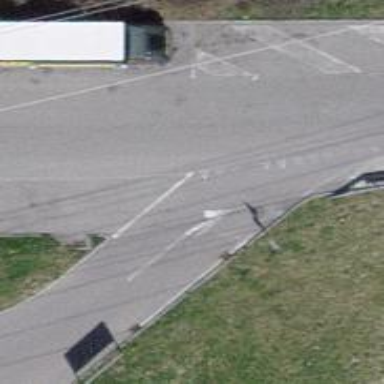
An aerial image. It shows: Road with "give way" sign.